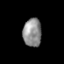
Tissue: prostate
Cell type: T cells
Senescence score: 0.3013
Nuclear area (px): 512
Mean DAPI intensity: 142.33